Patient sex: M
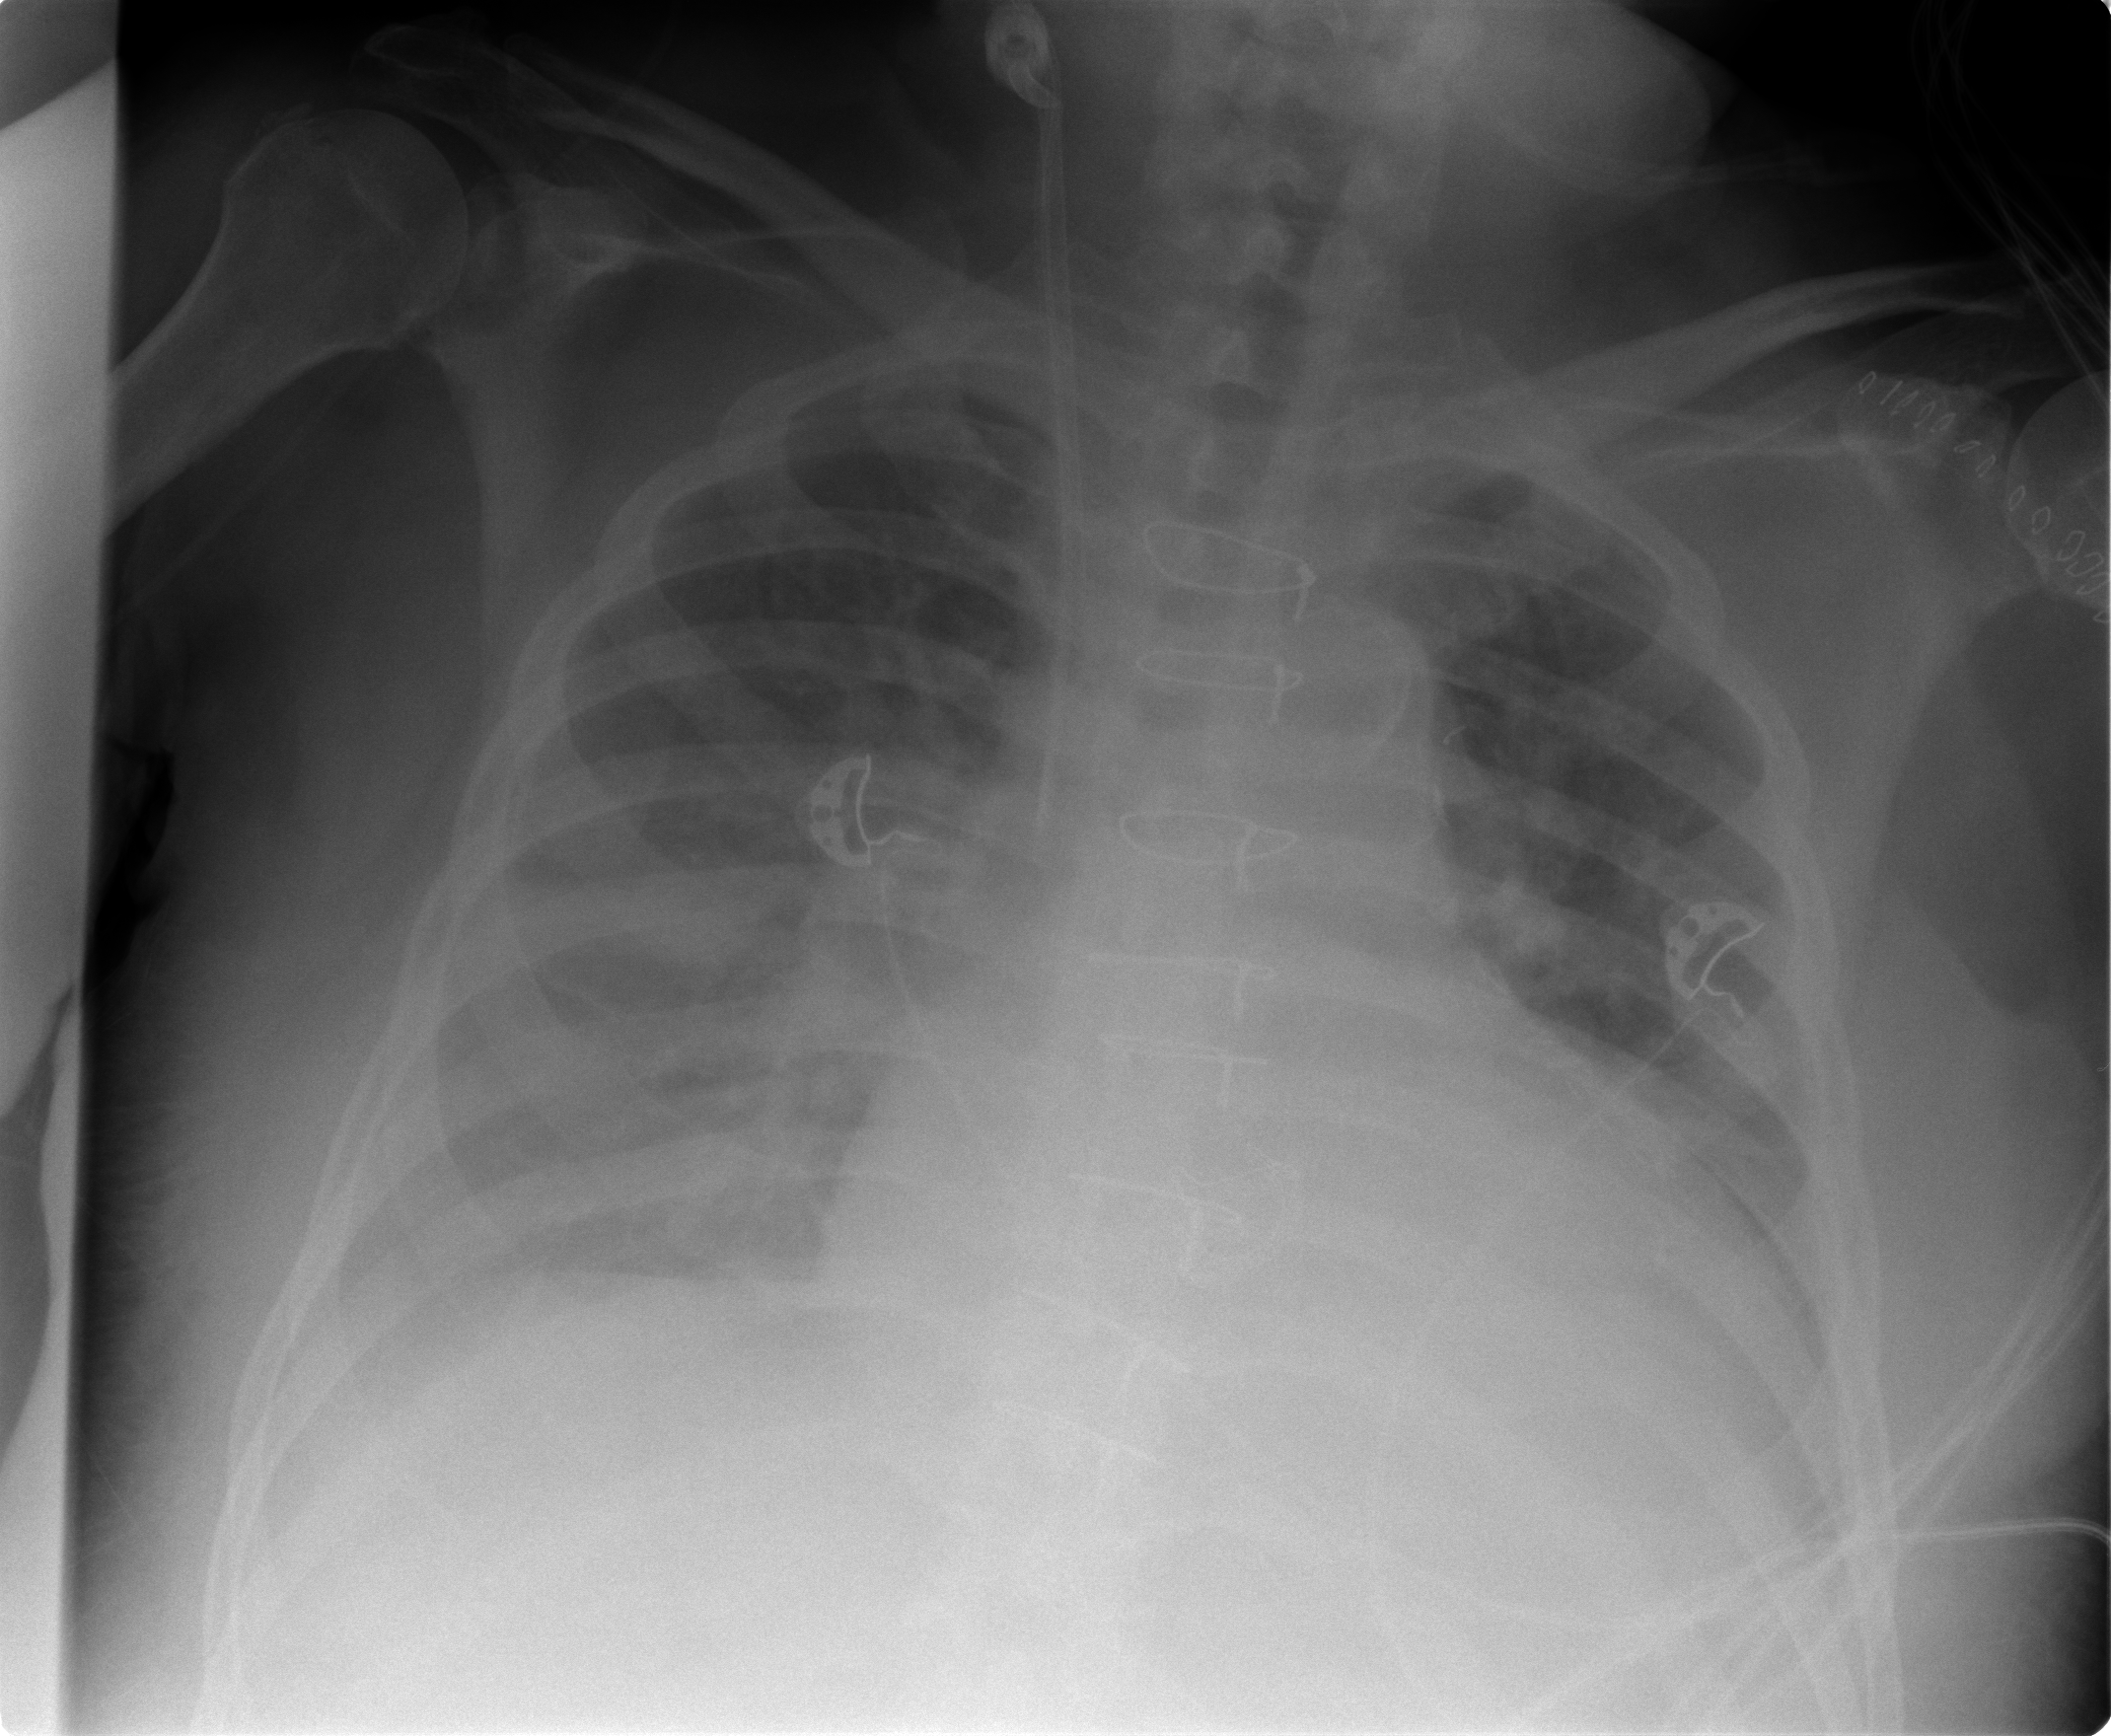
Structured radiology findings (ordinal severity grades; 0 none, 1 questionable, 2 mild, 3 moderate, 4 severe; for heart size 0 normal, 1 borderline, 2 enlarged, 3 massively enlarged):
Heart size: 2
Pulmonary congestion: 3
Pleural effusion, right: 2
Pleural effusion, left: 2
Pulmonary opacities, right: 0
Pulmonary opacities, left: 0
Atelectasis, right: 0
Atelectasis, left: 0